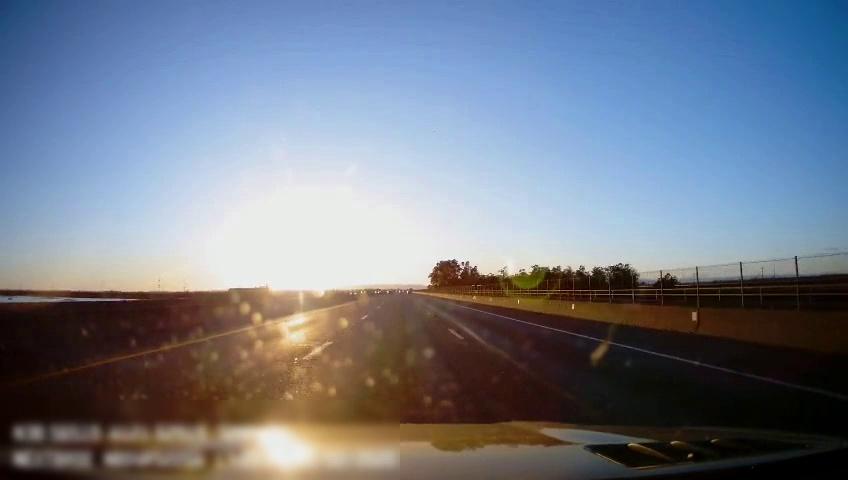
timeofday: Day
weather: Sunny
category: Drivable Space
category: Lanes | Alternate Lane
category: Lanes | Current Lane
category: Lanes | Current Lane
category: Lanes | Alternate Lane